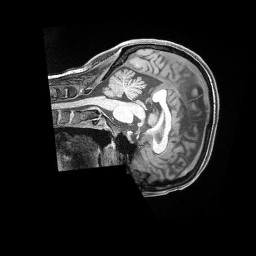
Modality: T1w
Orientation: sagittal
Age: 38
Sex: female
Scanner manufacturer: siemens
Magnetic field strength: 3 T
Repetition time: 2 s
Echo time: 0.00211 s